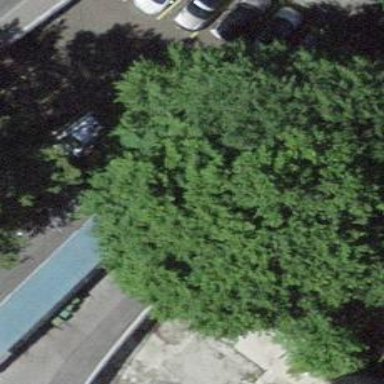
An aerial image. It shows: Lift gate barrier.